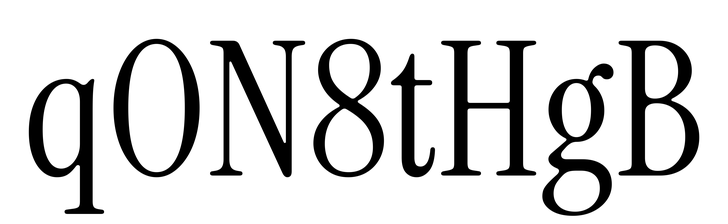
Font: InstrumentSerif-Regular